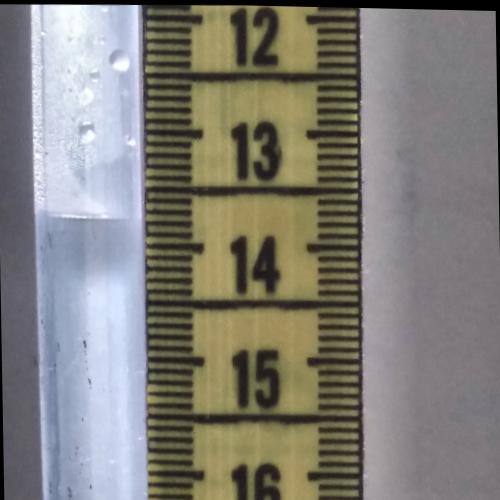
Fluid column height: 13.8 cm